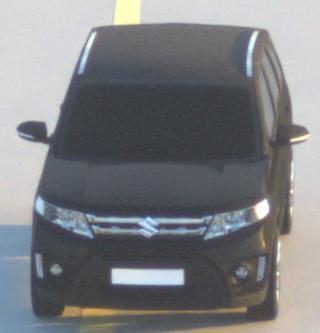
Make: Suzuki
Model: Vitara 1.6
Detailed model: Vitara (LY)
Model produced from: 2015/04
Model produced until: 2018/08
Doors: 5
Color: black
Road condition: dry road
Daytime: sunrise or sunset
Contrast: medium contrast